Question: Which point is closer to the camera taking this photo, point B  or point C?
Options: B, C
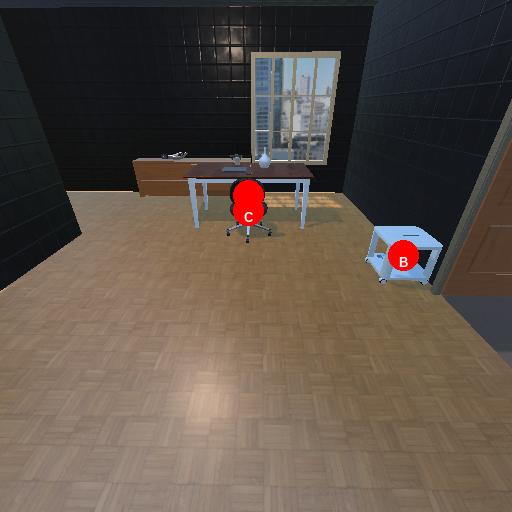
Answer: B